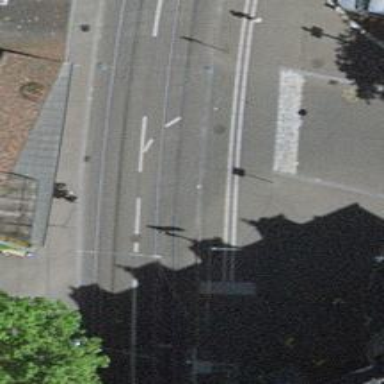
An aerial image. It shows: Uncontrolled zebra crossing on the road.